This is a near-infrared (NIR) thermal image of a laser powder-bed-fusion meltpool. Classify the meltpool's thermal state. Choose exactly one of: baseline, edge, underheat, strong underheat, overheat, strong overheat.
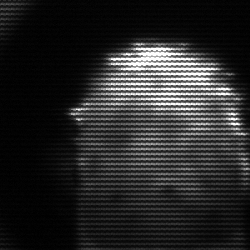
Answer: baseline